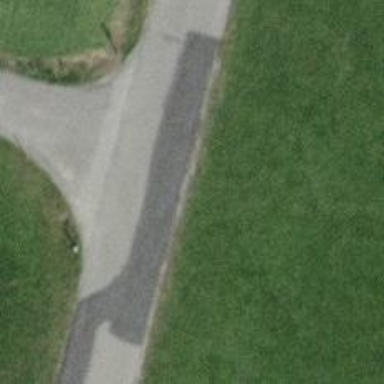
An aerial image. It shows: Residential road.